Question: How can I change the height of a 'WKInterfaceTable' scrollbar? By default scrollbar height is equal to 1 row's height. What I am missing?

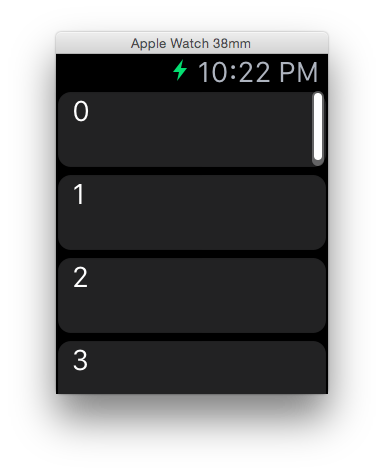
Answer: There is NO such API to achieve this currently. WatchKit is very limited.